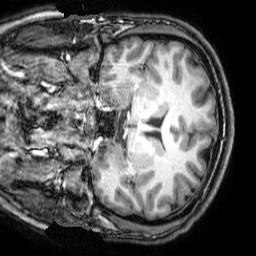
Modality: T1w
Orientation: sagittal
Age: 22
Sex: male
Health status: ill
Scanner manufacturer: philips
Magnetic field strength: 3 T
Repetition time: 8.13 s
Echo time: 3.735 s